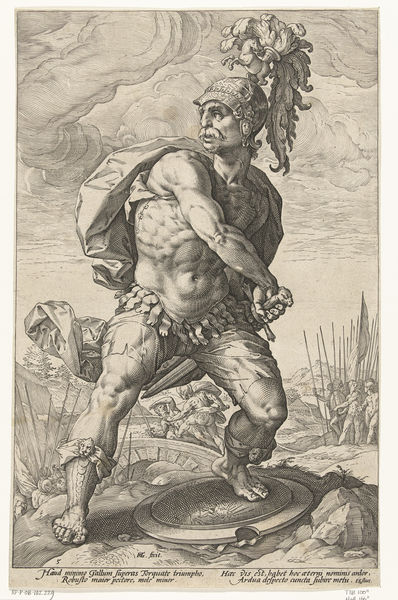
Titel: Titus Manlius Torquatus
Künstler: Hendrick Goltzius
Standort: Amsterdam
Institution: Rijksmuseum
Schlagwörter: feder, held, himmel, kampf, lendenschurz, mann, nackt, umhang, wolken, landschaft, skizze, zeichnung, tuch, bart, federn, gesicht, stein, spiegel, brücke, figur, gewand, pferd, krieg, schlacht, soldaten, kraft, muskeln, bauch, griff, schild, radierung, stich, schwert, soldat, helm, armee, heer, muskel, krieger, entschlossen, speer, speere, federschmuck, heln, helmzier, kampfer, lederschurz, schuild, offizir, sdat, bereit, golzius